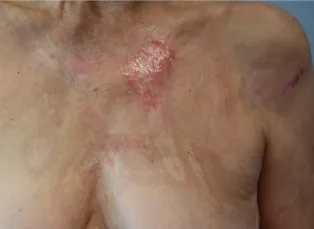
Detail of the patient's trunk, where a whitish indurated lesion could be observed.
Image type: medical_photograph (skin_photograph)